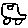
Label: car